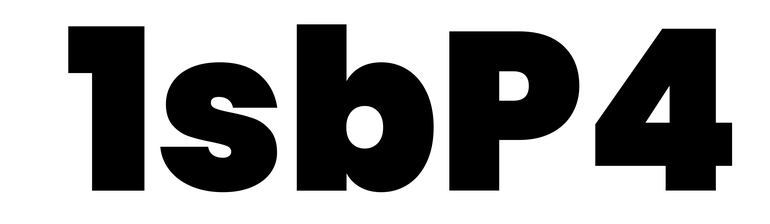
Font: Poppins-Black